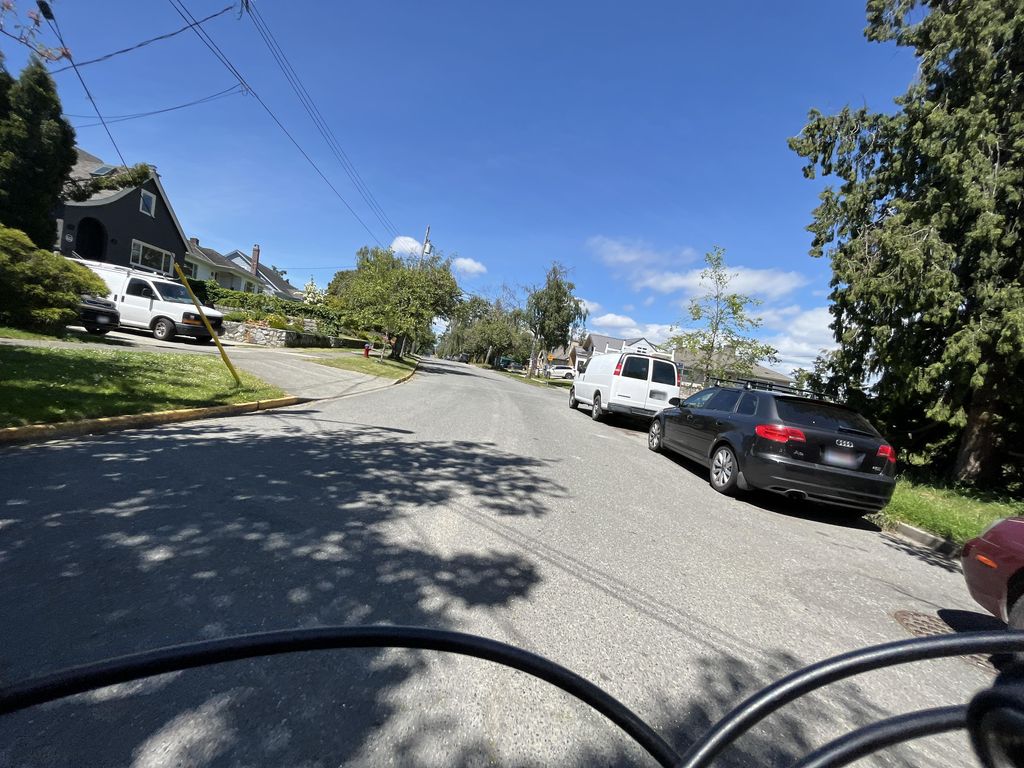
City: victoria